Question: I've inline create of row in table in my index view.when user click on add row button it pre-append new editable row to the table .
at the end of the row there is button for save the data of the new row.when user click on save I disable the textboxes and checkboxes and
remove the button of create, what I need is instead add to this row the button of edit and delete, which is default for all table rows, how should I do that?
Here is the code for disable the row fields:
'''
//Hide the create button
$('#btnsubmit').remove();
//Change the name property to disabled
$('input').attr('readonly', true);
$('#name').css("border", "none");
'''
Here is the defult button for all the rows(if i press on create and refresh the page I will see the button also in this new saved row but I want to
add them when the row is added and the page was not refreshed...
'''
<td>
@Html.ActionLink("Edit", "Edit", new { id = item.Id }) |
@Html.ActionLink("Delete", "Delete", new { id = item.Id })
</td>
'''
This is how I add the new row with the create button when user click on create new row
'''
var html = '<tr><td>@Html.TextBox("name")</td><td>@Html.CheckBox("checkBox1")</td><td>@Html.CheckBox("checkBox2")</td><td>@Html.CheckBox("checkBox3")</td><td><input id="btnsubmit" type="submit" value="Create" class="btn btn-default" /></td><td></tr>';
function addRow() {
if ($('#btnsubmit').length == 0) {
//Append new row to the table
jQuery(html).prependTo('#data-table');
'''
this is the example of the table which for every row there is edit/delete button

I try to add the following but the button is not added when click on create
'''
$('#btnsubmit').click(function () {
$.post("/Roles/Create", { name : $("name").val() }, function(NewID){
var oTD = $("#btnsubmit").parent();
oTD.append("<a href='/Roles/Edit/"+ NewID +"'>Edit</a>");
oTD.append("<a href='/Roles/Delete/"+ NewID +"'>Delete</a>");
});
'''
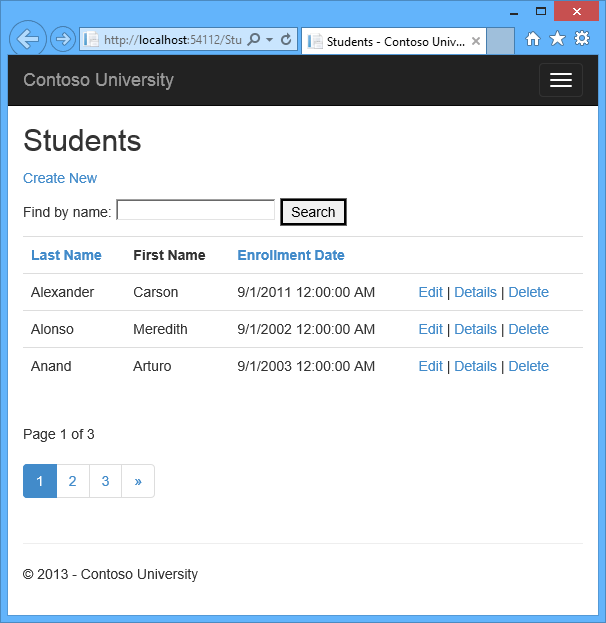
Answer: You will have to return the ID in response of ajax call and add append anchor with the returned ID
'''
function SaveData()
{
$.post("/[Controllar]/Savedata", { firstname : $("txtFirst").val(), lastname : $("txtLast").val() }, function(NewID){
var oTD = $("#btnsubmit").parent();
oTD.append("<a href='/[ControllarName]/Edit/"+ NewID +"'>Edit</a>");
oTD.append("<a href='/[ControllarName]/Detail/"+ NewID +"'>Detail</a>");
oTD.append("<a href='/[ControllarName]/Delete/"+ NewID +"'>Delete</a>");
//Hide the create button
$('#btnsubmit').remove();
//Change the name property to disabled
$('input').attr('readonly', true);
$('#name').css("border", "none");
});
}
'''